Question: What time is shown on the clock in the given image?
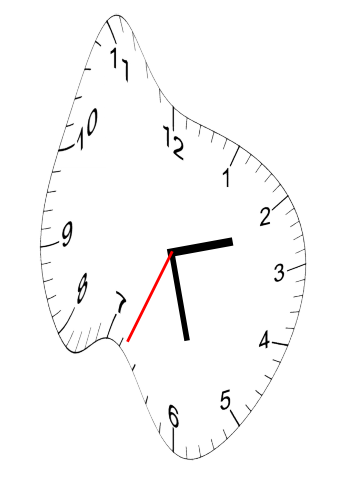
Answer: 02:27:34